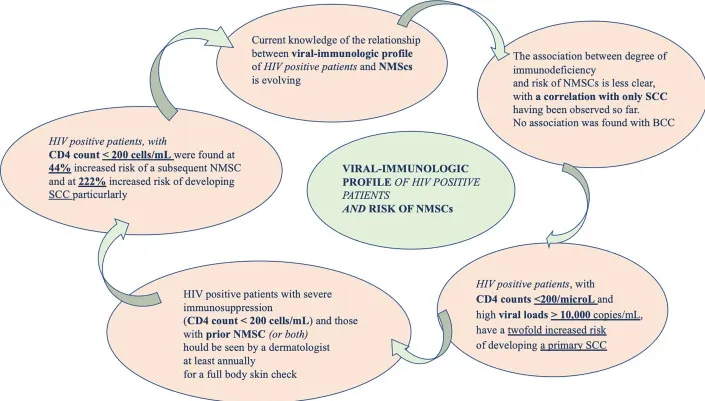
The exploration of a bond between NMSCs and immuno-viral profile of PLWH.
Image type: chart (chart)